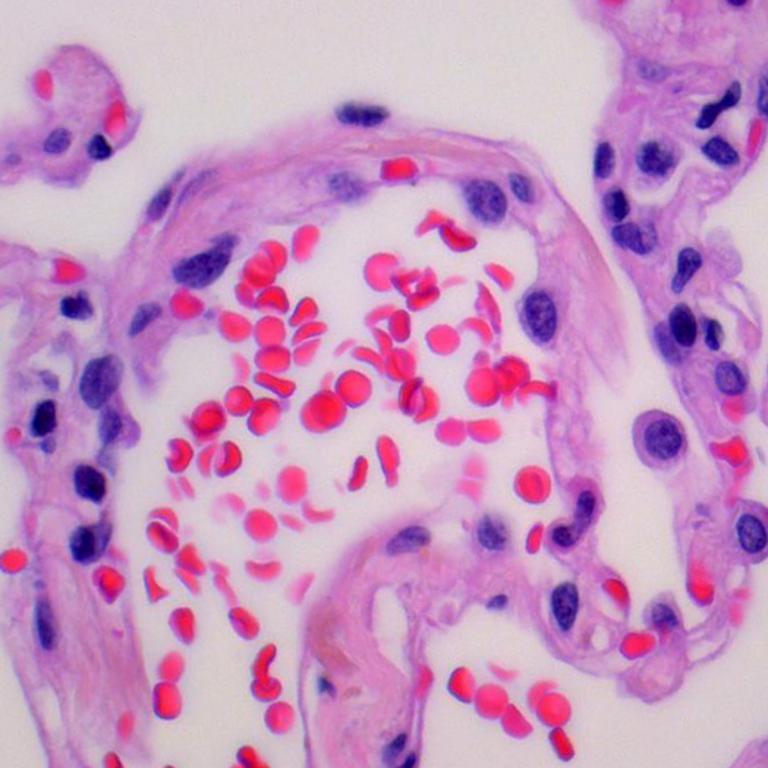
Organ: lung
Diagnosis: benign